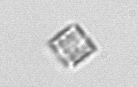
Label: Bacillariophyceae_morphotype1